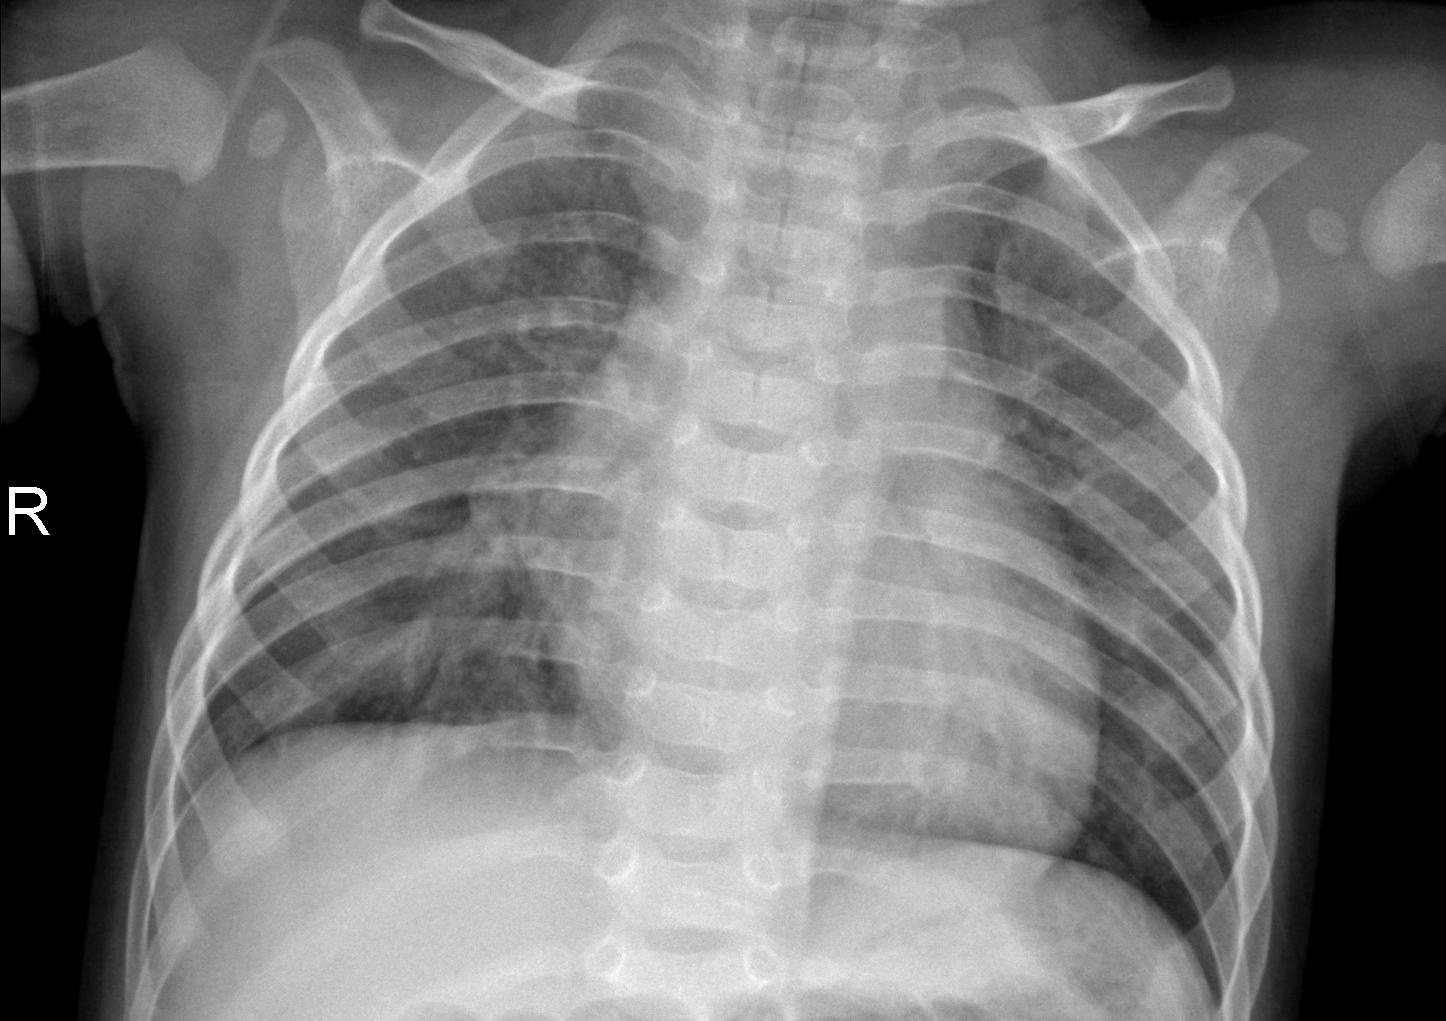
Diagnosis: PNEUMONIA